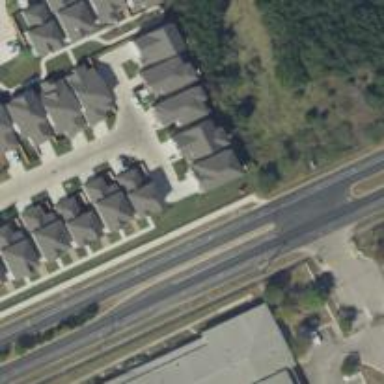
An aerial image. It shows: Residential road.